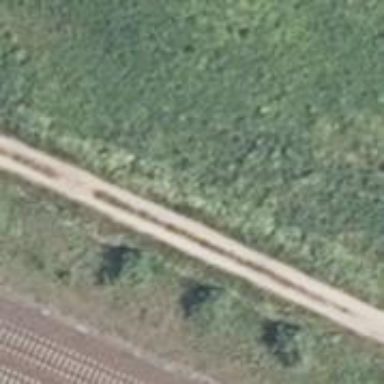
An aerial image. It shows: Track with ground surface of grade 3.